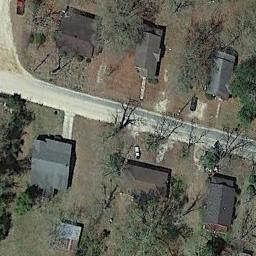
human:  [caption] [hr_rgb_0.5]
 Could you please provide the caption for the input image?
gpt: The medium residential area has some houses along the roads .

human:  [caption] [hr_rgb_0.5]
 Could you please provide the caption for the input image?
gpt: The medium residential is on the bare land next to the road .

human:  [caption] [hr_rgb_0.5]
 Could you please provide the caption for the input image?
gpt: Most of the houses are red .

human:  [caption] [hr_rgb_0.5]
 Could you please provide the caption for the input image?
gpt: Many buildings are in medium residential area .

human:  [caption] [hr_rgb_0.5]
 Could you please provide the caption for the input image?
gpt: There are some buildings and withered trees on the medium residential area .